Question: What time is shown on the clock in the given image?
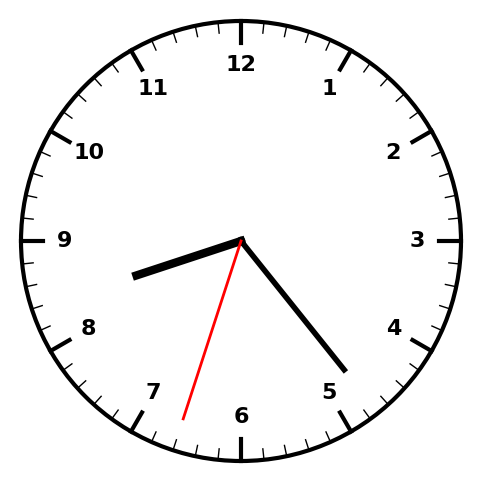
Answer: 08:23:33